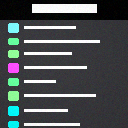
Screen state: on